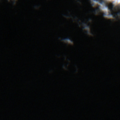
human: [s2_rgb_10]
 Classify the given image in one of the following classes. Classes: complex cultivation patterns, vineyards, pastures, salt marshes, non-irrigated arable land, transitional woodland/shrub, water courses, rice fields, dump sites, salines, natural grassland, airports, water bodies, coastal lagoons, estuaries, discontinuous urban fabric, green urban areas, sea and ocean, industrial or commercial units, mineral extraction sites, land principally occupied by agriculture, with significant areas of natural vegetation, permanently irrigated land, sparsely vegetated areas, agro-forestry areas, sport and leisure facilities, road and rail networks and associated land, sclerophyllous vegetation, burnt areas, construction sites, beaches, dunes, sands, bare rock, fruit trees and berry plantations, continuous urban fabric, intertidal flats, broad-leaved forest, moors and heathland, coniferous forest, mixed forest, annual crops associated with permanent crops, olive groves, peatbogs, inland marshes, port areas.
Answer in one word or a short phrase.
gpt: water bodies